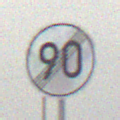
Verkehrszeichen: EndeGeschwindigkeit90
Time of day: MorningAfternoon
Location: Outdoor (Nature)
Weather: Overcast
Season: Winter
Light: Natural